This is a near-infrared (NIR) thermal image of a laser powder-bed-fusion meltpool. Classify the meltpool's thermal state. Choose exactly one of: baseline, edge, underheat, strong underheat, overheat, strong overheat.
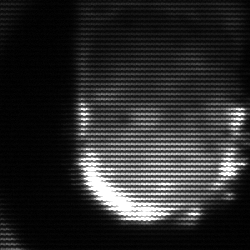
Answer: baseline